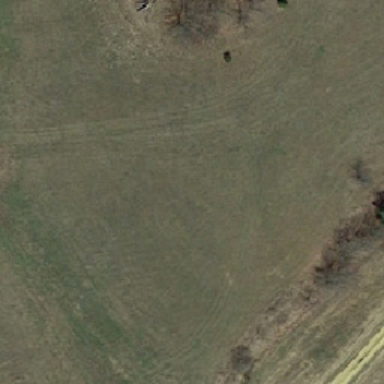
A few trees are planted in the pasture .